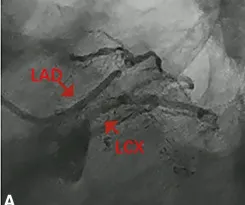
The second hospitalization coronary angiography: (A,B) the left anterior descending artery and left circumflex artery also exhibit dual openings.
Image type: radiology (mri)